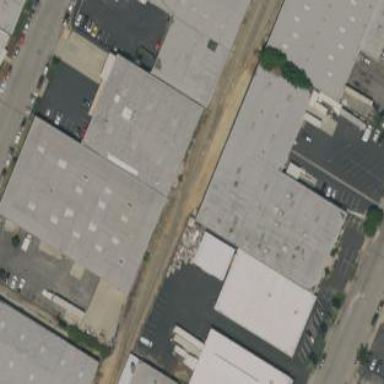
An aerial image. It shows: Warehouse.